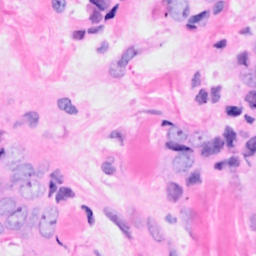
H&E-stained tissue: Breast